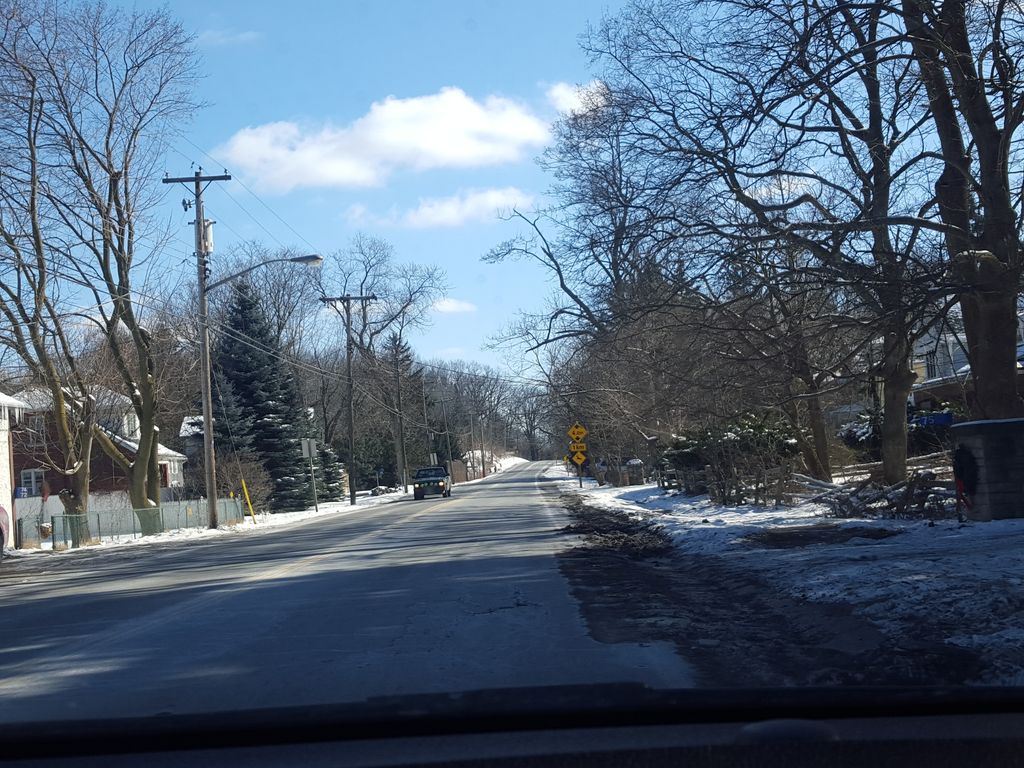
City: hamilton